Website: macys
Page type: delivery-shipping
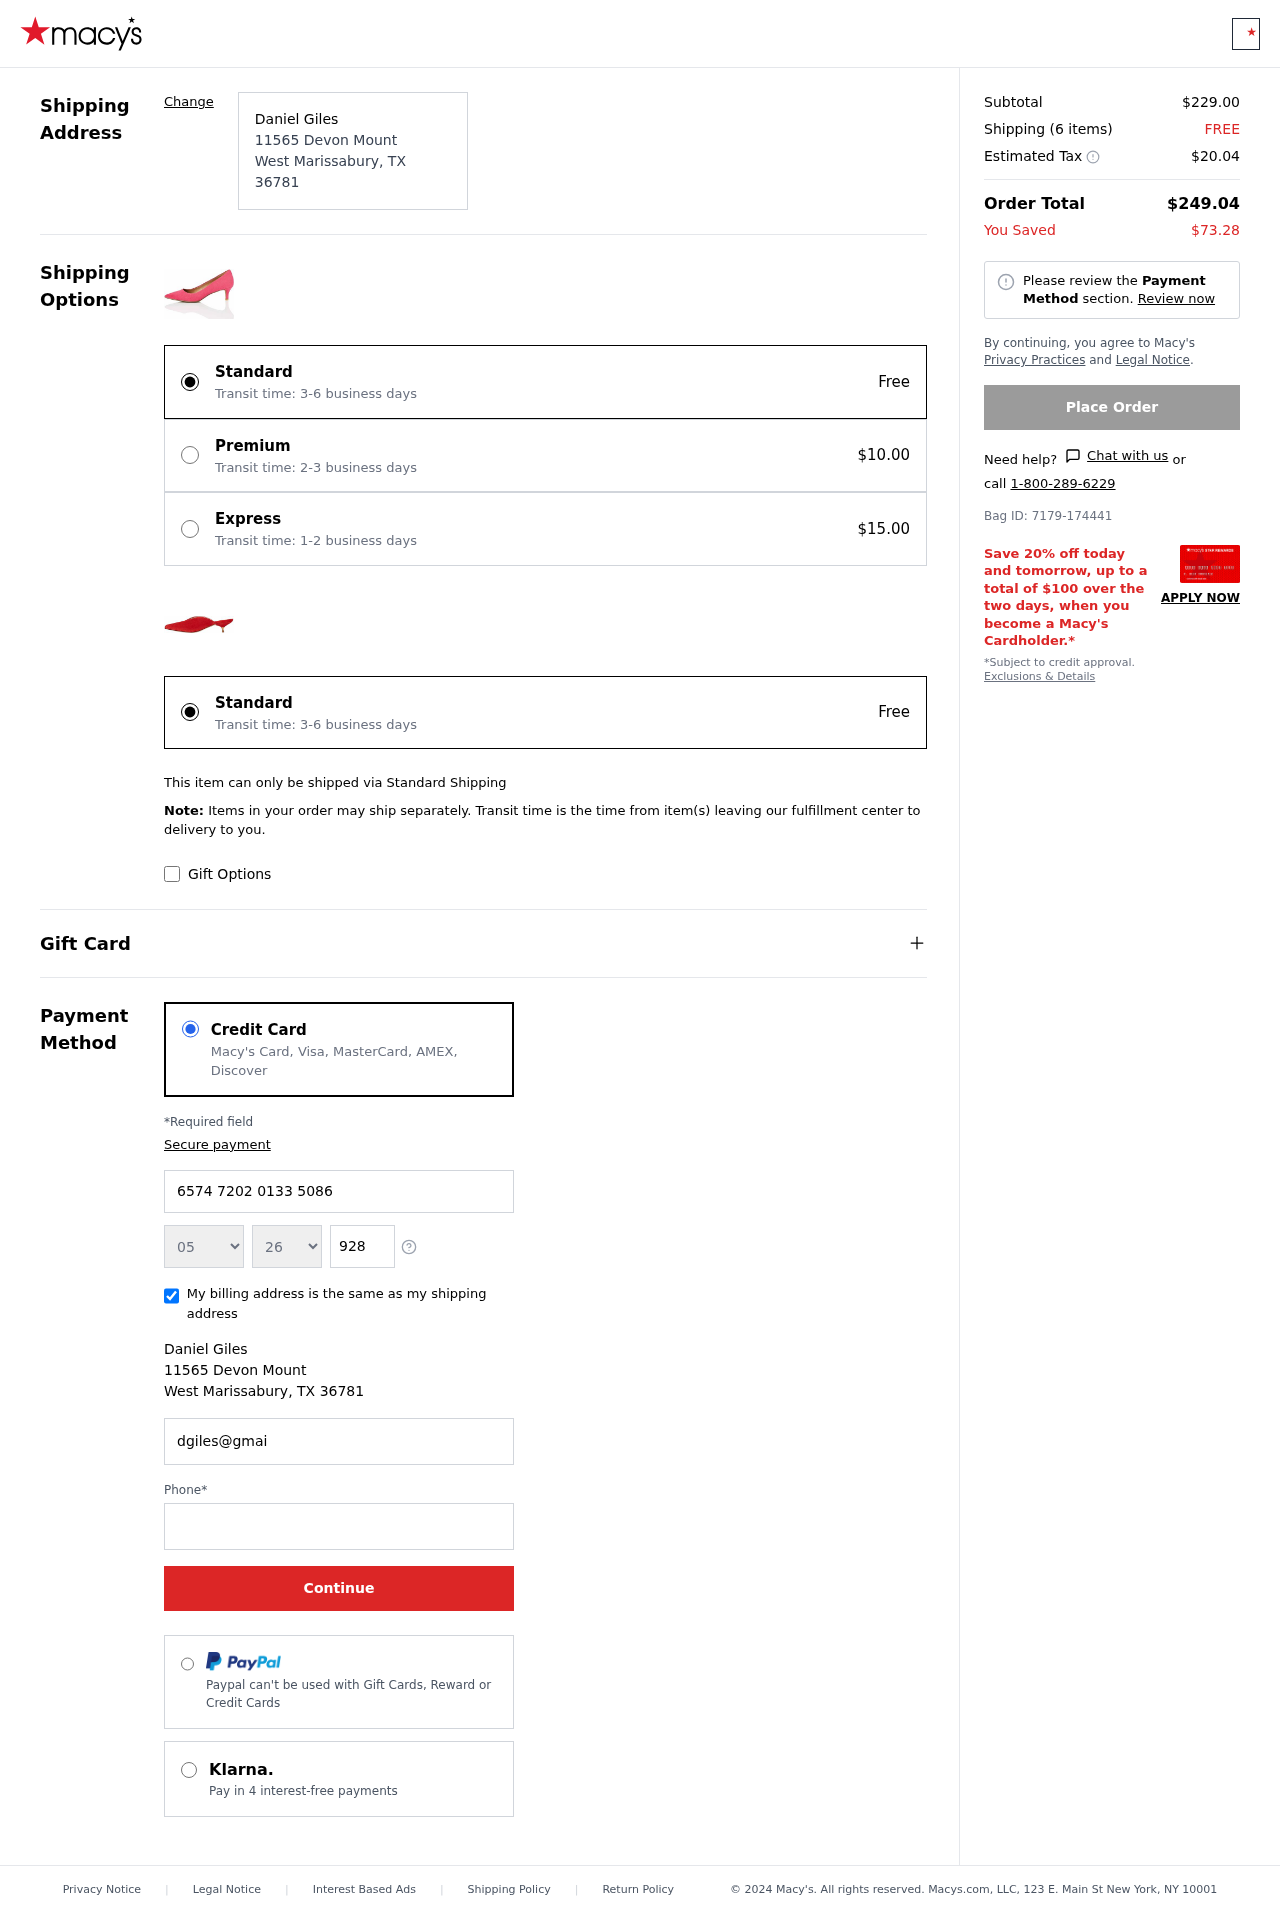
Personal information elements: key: PII_CARD_EXPIRY_MONTH
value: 05
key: PII_CARD_EXPIRY_YEAR
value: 26
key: PII_CITY
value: West Marissabury
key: PII_CITY_STATE_ZIP
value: West Marissabury, TX 36781
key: PII_FULLNAME
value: Daniel Giles
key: PII_POSTCODE
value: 36781
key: PII_STATE_ABBR
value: TX
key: PII_STREET
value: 11565 Devon Mount
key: PII_CARD_NUMBER
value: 6574 7202 0133 5086
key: PII_CARD_CVV
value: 928
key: PII_EMAIL
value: dgiles@gmail.com
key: PII_PHONE
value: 7353280302
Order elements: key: ORDER_SUBTOTAL
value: $229.00
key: ORDER_NUM_ITEMS
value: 6
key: ORDER_SHIPPING_COST
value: FREE
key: ORDER_TAX
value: $20.04
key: ORDER_TOTAL
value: $249.04
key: ORDER_SAVINGS
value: $73.28
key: ORDER_BAG_ID
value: Bag ID: 7179-174441